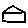
Label: house